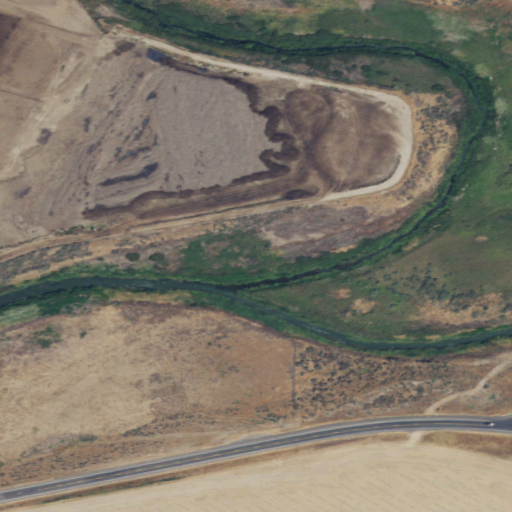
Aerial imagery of valley in Washington named Weber Coulee containing shrub, herbaceous wetlands, low intensity development, cultivated crops, medium intensity development, and grassland